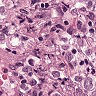
Metastatic tissue present: yes